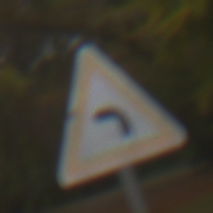
Verkehrszeichen: KurveLinks
Umgebung: Outdoor, Nature
Tageszeit: Midday
Wetter: Overcast
Licht: Natural
Jahreszeit: Autumn
Kontrast: LowContrast